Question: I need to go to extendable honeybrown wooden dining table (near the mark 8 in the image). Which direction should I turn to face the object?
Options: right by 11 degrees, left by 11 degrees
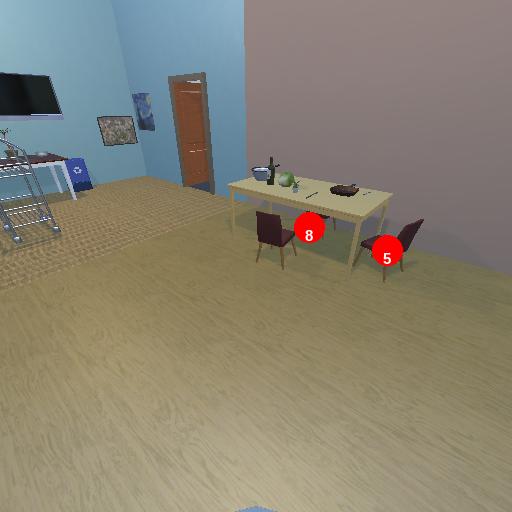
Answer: right by 11 degrees